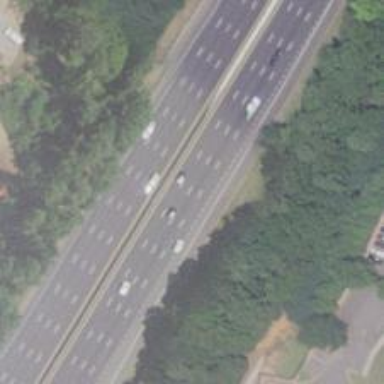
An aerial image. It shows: Motorway.